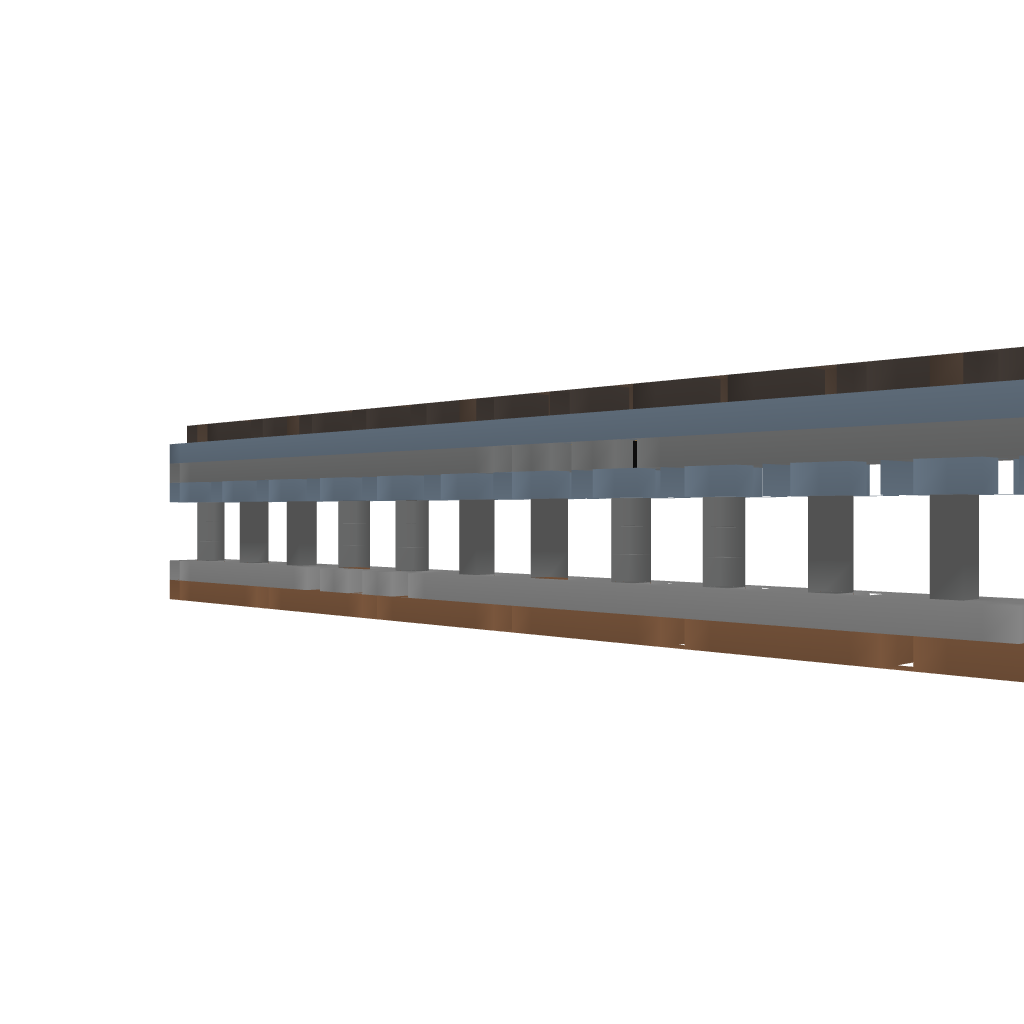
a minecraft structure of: Simple Minecart Bridge #1 Straight Rail